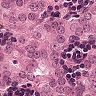
Metastatic tissue present: yes